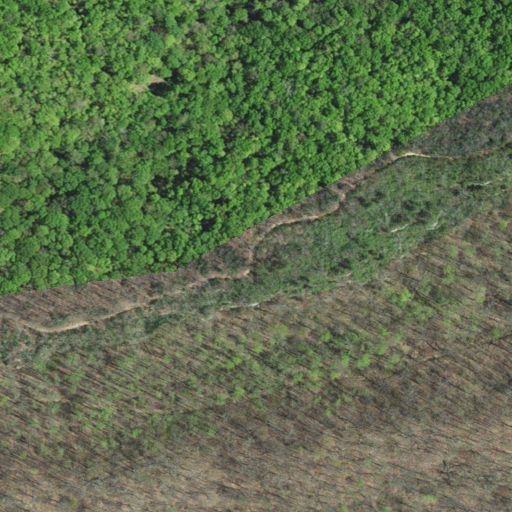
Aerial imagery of gap in Kentucky named Doubling Gap containing deciduous forest and mixed forest